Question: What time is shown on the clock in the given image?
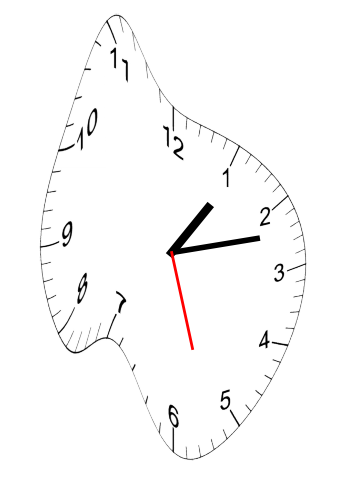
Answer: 01:12:27